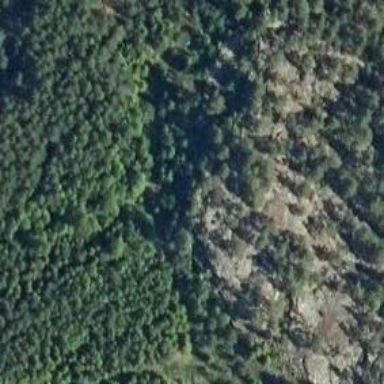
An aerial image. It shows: Cliff in nature.